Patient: sex F, age 26
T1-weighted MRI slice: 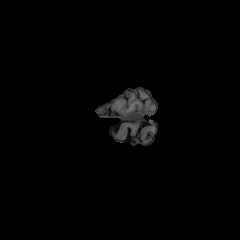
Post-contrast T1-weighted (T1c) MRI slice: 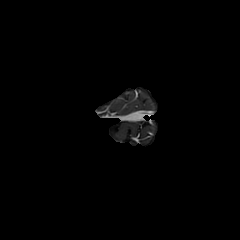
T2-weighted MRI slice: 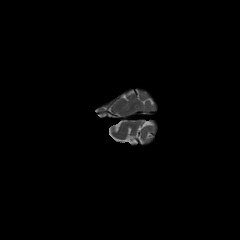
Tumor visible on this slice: no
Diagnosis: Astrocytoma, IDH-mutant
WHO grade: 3